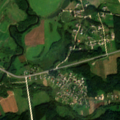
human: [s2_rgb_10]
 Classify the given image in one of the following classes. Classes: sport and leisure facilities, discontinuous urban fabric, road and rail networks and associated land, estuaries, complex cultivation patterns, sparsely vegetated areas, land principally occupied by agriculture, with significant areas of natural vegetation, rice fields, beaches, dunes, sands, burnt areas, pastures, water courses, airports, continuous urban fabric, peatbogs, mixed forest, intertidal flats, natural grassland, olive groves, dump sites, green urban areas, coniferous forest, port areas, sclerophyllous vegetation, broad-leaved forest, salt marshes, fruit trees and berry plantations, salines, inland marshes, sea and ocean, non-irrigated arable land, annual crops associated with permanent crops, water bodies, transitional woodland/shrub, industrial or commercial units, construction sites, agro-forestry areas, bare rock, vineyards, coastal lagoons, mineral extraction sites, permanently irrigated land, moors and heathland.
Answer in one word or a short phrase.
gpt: discontinuous urban fabric, pastures, land principally occupied by agriculture, with significant areas of natural vegetation, broad-leaved forest, mixed forest